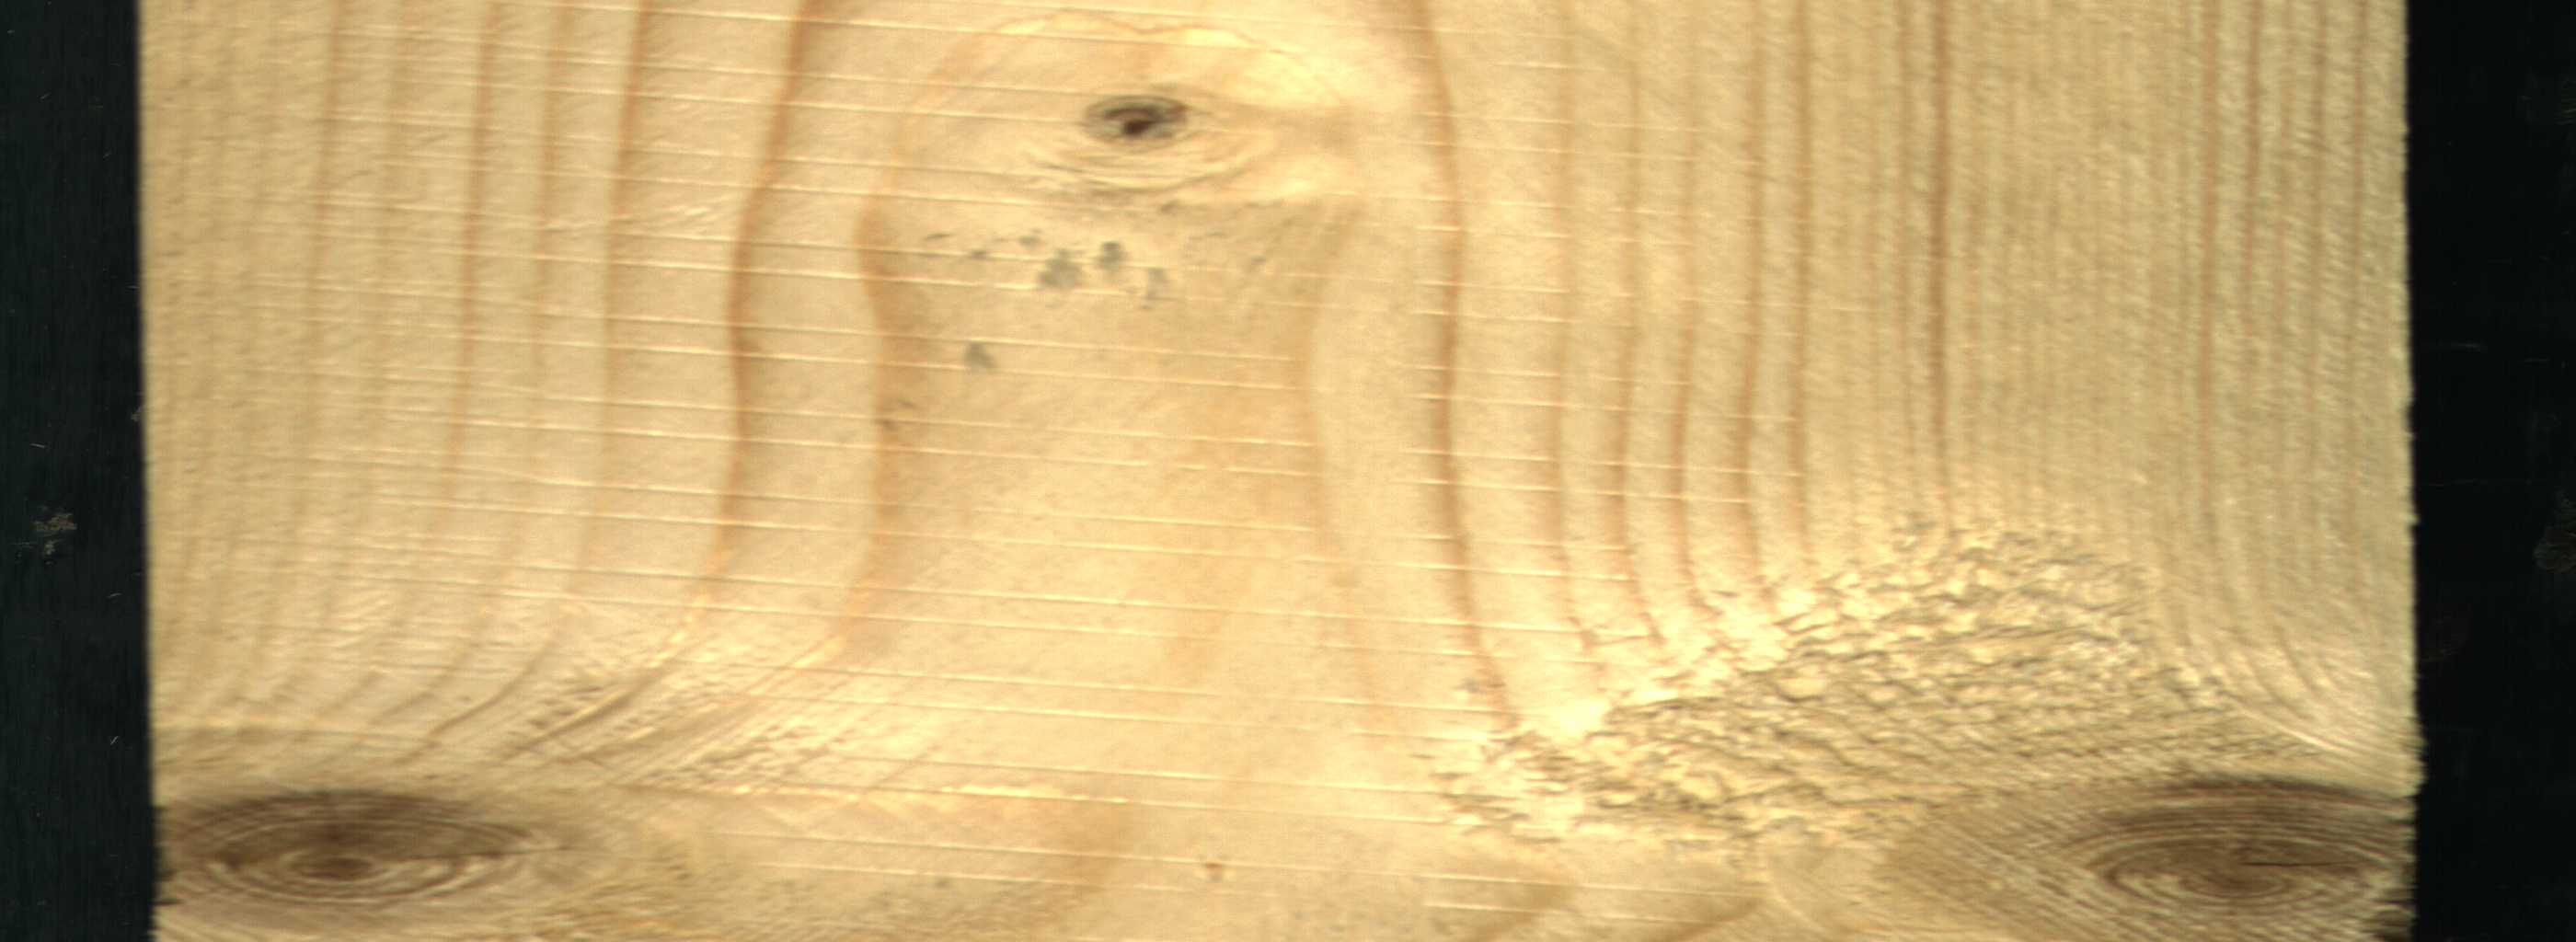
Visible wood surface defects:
Live_Knot
Live_Knot
Live_Knot